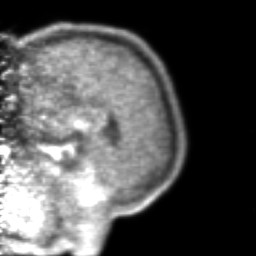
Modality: PET
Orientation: sagittal
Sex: male
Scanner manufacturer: ge